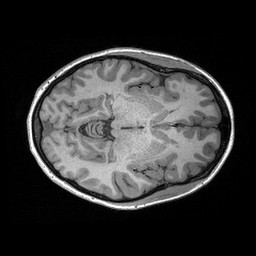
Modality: T1w
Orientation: axial
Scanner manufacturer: siemens
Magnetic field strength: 3 T
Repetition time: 2.3 s
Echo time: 0.00298 s